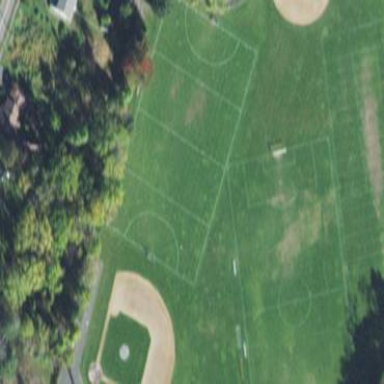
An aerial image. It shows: Grass pitch designated for field hockey.